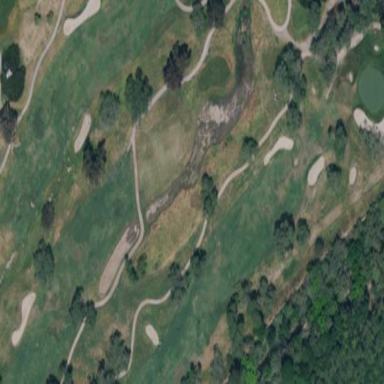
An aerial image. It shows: Bunker on golf course.